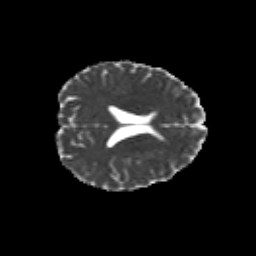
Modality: MD
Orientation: axial
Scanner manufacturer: siemens
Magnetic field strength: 3 T
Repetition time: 6.8 s
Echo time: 0.093 s